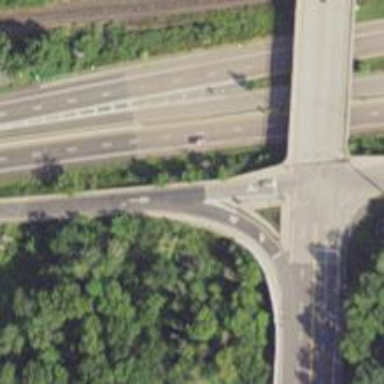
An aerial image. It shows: Trunk link highway with asphalt surface.